Question: I use the chosen library and my dropdown appear like this, how can I solve this.
Thanks.
Like you can see on the picture the list of values appear under another element instead of being at the first plan, so the list of values is invisible.
What should I change in the CSS to workaround that.
Here is the CSS :
'''
/*!
Chosen, a Select Box Enhancer for jQuery and Prototype
by Patrick Filler for Harvest, http://getharvest.com
Version 1.2.0
Full source at https://github.com/harvesthq/chosen
Copyright (c) 2011-2014 Harvest http://getharvest.com
MIT License, https://github.com/harvesthq/chosen/blob/master/LICENSE.md
This file is generated by 'grunt build', do not edit it by hand.
*/
/* @group Base */
.chosen-container {
position: relative;
display: inline-block;
vertical-align: middle;
font-size: 13px;
zoom: 1;
*display: inline;
-webkit-user-select: none;
-moz-user-select: none;
user-select: none;
}
.chosen-container * {
-webkit-box-sizing: border-box;
-moz-box-sizing: border-box;
box-sizing: border-box;
}
.chosen-container .chosen-drop {
position: absolute;
top: 100%;
left: -9999px;
z-index: 1010;
width: 100%;
border: 1px solid #aaa;
border-top: 0;
background: #fff;
box-shadow: 0 4px 5px rgba(0, 0, 0, 0.15);
}
.chosen-container.chosen-with-drop .chosen-drop {
left: 0;
}
.chosen-container a {
cursor: pointer;
}
/* @end */
/* @group Single Chosen */
.chosen-container-single .chosen-single {
position: relative;
display: block;
overflow: hidden;
padding: 0 0 0 8px;
height: 25px;
border: 1px solid #aaa;
border-radius: 5px;
background-color: #fff;
background: -webkit-gradient(linear, 50% 0%, 50% 100%, color-stop(20%, #ffffff), color-stop(50%, #f6f6f6), color-stop(52%, #eeeeee), color-stop(100%, #f4f4f4));
background: -webkit-linear-gradient(top, #ffffff 20%, #f6f6f6 50%, #eeeeee 52%, #f4f4f4 100%);
background: -moz-linear-gradient(top, #ffffff 20%, #f6f6f6 50%, #eeeeee 52%, #f4f4f4 100%);
background: -o-linear-gradient(top, #ffffff 20%, #f6f6f6 50%, #eeeeee 52%, #f4f4f4 100%);
background: linear-gradient(top, #ffffff 20%, #f6f6f6 50%, #eeeeee 52%, #f4f4f4 100%);
background-clip: padding-box;
box-shadow: 0 0 3px white inset, 0 1px 1px rgba(0, 0, 0, 0.1);
color: #444;
text-decoration: none;
white-space: nowrap;
line-height: 24px;
}
.chosen-container-single .chosen-default {
color: #999;
}
.chosen-container-single .chosen-single span {
display: block;
overflow: hidden;
margin-right: 26px;
text-overflow: ellipsis;
white-space: nowrap;
}
.chosen-container-single .chosen-single-with-deselect span {
margin-right: 38px;
}
.chosen-container-single .chosen-single abbr {
position: absolute;
top: 6px;
right: 26px;
display: block;
width: 12px;
height: 12px;
background: url('chosen-sprite.png') -42px 1px no-repeat;
font-size: 1px;
}
.chosen-container-single .chosen-single abbr:hover {
background-position: -42px -10px;
}
.chosen-container-single.chosen-disabled .chosen-single abbr:hover {
background-position: -42px -10px;
}
.chosen-container-single .chosen-single div {
position: absolute;
top: 0;
right: 0;
display: block;
width: 18px;
height: 100%;
}
.chosen-container-single .chosen-single div b {
display: block;
width: 100%;
height: 100%;
background: url('chosen-sprite.png') no-repeat 0px 2px;
}
.chosen-container-single .chosen-search {
position: relative;
z-index: 1010;
margin: 0;
padding: 3px 4px;
white-space: nowrap;
}
.chosen-container-single .chosen-search input[type="text"] {
margin: 1px 0;
padding: 4px 20px 4px 5px;
width: 100%;
height: auto;
outline: 0;
border: 1px solid #aaa;
background: white url('chosen-sprite.png') no-repeat 100% -20px;
background: url('chosen-sprite.png') no-repeat 100% -20px;
font-size: 1em;
font-family: sans-serif;
line-height: normal;
border-radius: 0;
}
.chosen-container-single .chosen-drop {
margin-top: -1px;
border-radius: 0 0 4px 4px;
background-clip: padding-box;
}
.chosen-container-single.chosen-container-single-nosearch .chosen-search {
position: absolute;
left: -9999px;
}
/* @end */
/* @group Results */
.chosen-container .chosen-results {
color: #444;
position: relative;
/*overflow-x: hidden;
overflow-y: auto;*/
margin: 0 4px 4px 0;
padding: 0 0 0 4px;
max-height: 240px;
-webkit-overflow-scrolling: touch;
}
.chosen-container .chosen-results li {
display: none;
margin: 0;
padding: 5px 6px;
list-style: none;
line-height: 15px;
word-wrap: break-word;
-webkit-touch-callout: none;
}
.chosen-container .chosen-results li.active-result {
display: list-item;
cursor: pointer;
}
.chosen-container .chosen-results li.disabled-result {
display: list-item;
color: #ccc;
cursor: default;
}
.chosen-container .chosen-results li.highlighted {
background-color: #3875d7;
background-image: -webkit-gradient(linear, 50% 0%, 50% 100%, color-stop(20%, #3875d7), color-stop(90%, #2a62bc));
background-image: -webkit-linear-gradient(#3875d7 20%, #2a62bc 90%);
background-image: -moz-linear-gradient(#3875d7 20%, #2a62bc 90%);
background-image: -o-linear-gradient(#3875d7 20%, #2a62bc 90%);
background-image: linear-gradient(#3875d7 20%, #2a62bc 90%);
color: #fff;
}
.chosen-container .chosen-results li.no-results {
color: #777;
display: list-item;
background: #f4f4f4;
}
.chosen-container .chosen-results li.group-result {
display: list-item;
font-weight: bold;
cursor: default;
}
.chosen-container .chosen-results li.group-option {
padding-left: 15px;
}
.chosen-container .chosen-results li em {
font-style: normal;
text-decoration: underline;
}
/* @end */
/* @group Multi Chosen */
.chosen-container-multi .chosen-choices {
position: relative;
overflow: hidden;
margin: 0;
padding: 0 5px;
width: 100%;
height: auto !important;
height: 1%;
border: 1px solid #aaa;
background-color: #fff;
background-image: -webkit-gradient(linear, 50% 0%, 50% 100%, color-stop(1%, #eeeeee), color-stop(15%, #ffffff));
background-image: -webkit-linear-gradient(#eeeeee 1%, #ffffff 15%);
background-image: -moz-linear-gradient(#eeeeee 1%, #ffffff 15%);
background-image: -o-linear-gradient(#eeeeee 1%, #ffffff 15%);
background-image: linear-gradient(#eeeeee 1%, #ffffff 15%);
cursor: text;
}
.chosen-container-multi .chosen-choices li {
float: left;
list-style: none;
}
.chosen-container-multi .chosen-choices li.search-field {
margin: 0;
padding: 0;
white-space: nowrap;
}
.chosen-container-multi .chosen-choices li.search-field input[type="text"] {
margin: 1px 0;
padding: 0;
height: 25px;
outline: 0;
border: 0 !important;
background: transparent !important;
box-shadow: none;
color: #999;
font-size: 100%;
font-family: sans-serif;
line-height: normal;
border-radius: 0;
}
.chosen-container-multi .chosen-choices li.search-choice {
position: relative;
margin: 3px 5px 3px 0;
padding: 3px 20px 3px 5px;
border: 1px solid #aaa;
max-width: 100%;
border-radius: 3px;
background-color: #eeeeee;
background-image: -webkit-gradient(linear, 50% 0%, 50% 100%, color-stop(20%, #f4f4f4), color-stop(50%, #f0f0f0), color-stop(52%, #e8e8e8), color-stop(100%, #eeeeee));
background-image: -webkit-linear-gradient(#f4f4f4 20%, #f0f0f0 50%, #e8e8e8 52%, #eeeeee 100%);
background-image: -moz-linear-gradient(#f4f4f4 20%, #f0f0f0 50%, #e8e8e8 52%, #eeeeee 100%);
background-image: -o-linear-gradient(#f4f4f4 20%, #f0f0f0 50%, #e8e8e8 52%, #eeeeee 100%);
background-image: linear-gradient(#f4f4f4 20%, #f0f0f0 50%, #e8e8e8 52%, #eeeeee 100%);
background-size: 100% 19px;
background-repeat: repeat-x;
background-clip: padding-box;
box-shadow: 0 0 2px white inset, 0 1px 0 rgba(0, 0, 0, 0.05);
color: #333;
line-height: 13px;
cursor: default;
}
.chosen-container-multi .chosen-choices li.search-choice span {
word-wrap: break-word;
}
.chosen-container-multi .chosen-choices li.search-choice .search-choice-close {
position: absolute;
top: 4px;
right: 3px;
display: block;
width: 12px;
height: 12px;
background: url('chosen-sprite.png') -42px 1px no-repeat;
font-size: 1px;
}
.chosen-container-multi .chosen-choices li.search-choice .search-choice-close:hover {
background-position: -42px -10px;
}
.chosen-container-multi .chosen-choices li.search-choice-disabled {
padding-right: 5px;
border: 1px solid #ccc;
background-color: #e4e4e4;
background-image: -webkit-gradient(linear, 50% 0%, 50% 100%, color-stop(20%, #f4f4f4), color-stop(50%, #f0f0f0), color-stop(52%, #e8e8e8), color-stop(100%, #eeeeee));
background-image: -webkit-linear-gradient(top, #f4f4f4 20%, #f0f0f0 50%, #e8e8e8 52%, #eeeeee 100%);
background-image: -moz-linear-gradient(top, #f4f4f4 20%, #f0f0f0 50%, #e8e8e8 52%, #eeeeee 100%);
background-image: -o-linear-gradient(top, #f4f4f4 20%, #f0f0f0 50%, #e8e8e8 52%, #eeeeee 100%);
background-image: linear-gradient(top, #f4f4f4 20%, #f0f0f0 50%, #e8e8e8 52%, #eeeeee 100%);
color: #666;
}
.chosen-container-multi .chosen-choices li.search-choice-focus {
background: #d4d4d4;
}
.chosen-container-multi .chosen-choices li.search-choice-focus .search-choice-close {
background-position: -42px -10px;
}
.chosen-container-multi .chosen-results {
margin: 0;
padding: 0;
}
.chosen-container-multi .chosen-drop .result-selected {
display: list-item;
color: #ccc;
cursor: default;
}
/* @end */
/* @group Active */
.chosen-container-active .chosen-single {
border: 1px solid #5897fb;
box-shadow: 0 0 5px rgba(0, 0, 0, 0.3);
}
.chosen-container-active.chosen-with-drop .chosen-single {
border: 1px solid #aaa;
-moz-border-radius-bottomright: 0;
border-bottom-right-radius: 0;
-moz-border-radius-bottomleft: 0;
border-bottom-left-radius: 0;
background-image: -webkit-gradient(linear, 50% 0%, 50% 100%, color-stop(20%, #eeeeee), color-stop(80%, #ffffff));
background-image: -webkit-linear-gradient(#eeeeee 20%, #ffffff 80%);
background-image: -moz-linear-gradient(#eeeeee 20%, #ffffff 80%);
background-image: -o-linear-gradient(#eeeeee 20%, #ffffff 80%);
background-image: linear-gradient(#eeeeee 20%, #ffffff 80%);
box-shadow: 0 1px 0 #fff inset;
}
.chosen-container-active.chosen-with-drop .chosen-single div {
border-left: none;
background: transparent;
}
.chosen-container-active.chosen-with-drop .chosen-single div b {
background-position: -18px 2px;
}
.chosen-container-active .chosen-choices {
border: 1px solid #5897fb;
box-shadow: 0 0 5px rgba(0, 0, 0, 0.3);
}
.chosen-container-active .chosen-choices li.search-field input[type="text"] {
color: #222 !important;
}
/* @end */
/* @group Disabled Support */
.chosen-disabled {
opacity: 0.5 !important;
cursor: default;
}
.chosen-disabled .chosen-single {
cursor: default;
}
.chosen-disabled .chosen-choices .search-choice .search-choice-close {
cursor: default;
}
/* @end */
/* @group Right to Left */
.chosen-rtl {
text-align: right;
}
.chosen-rtl .chosen-single {
overflow: visible;
padding: 0 8px 0 0;
}
.chosen-rtl .chosen-single span {
margin-right: 0;
margin-left: 26px;
direction: rtl;
}
.chosen-rtl .chosen-single-with-deselect span {
margin-left: 38px;
}
.chosen-rtl .chosen-single div {
right: auto;
left: 3px;
}
.chosen-rtl .chosen-single abbr {
right: auto;
left: 26px;
}
.chosen-rtl .chosen-choices li {
float: right;
}
.chosen-rtl .chosen-choices li.search-field input[type="text"] {
direction: rtl;
}
.chosen-rtl .chosen-choices li.search-choice {
margin: 3px 5px 3px 0;
padding: 3px 5px 3px 19px;
}
.chosen-rtl .chosen-choices li.search-choice .search-choice-close {
right: auto;
left: 4px;
}
.chosen-rtl.chosen-container-single-nosearch .chosen-search,
.chosen-rtl .chosen-drop {
left: 9999px;
}
.chosen-rtl.chosen-container-single .chosen-results {
margin: 0 0 4px 4px;
padding: 0 4px 0 0;
}
.chosen-rtl .chosen-results li.group-option {
padding-right: 15px;
padding-left: 0;
}
.chosen-rtl.chosen-container-active.chosen-with-drop .chosen-single div {
border-right: none;
}
.chosen-rtl .chosen-search input[type="text"] {
padding: 4px 5px 4px 20px;
background: white url('chosen-sprite.png') no-repeat -30px -20px;
background: url('chosen-sprite.png') no-repeat -30px -20px;
direction: rtl;
}
.chosen-rtl.chosen-container-single .chosen-single div b {
background-position: 6px 2px;
}
.chosen-rtl.chosen-container-single.chosen-with-drop .chosen-single div b {
background-position: -12px 2px;
}
/* @end */
/* @group Retina compatibility */
@media only screen and (-webkit-min-device-pixel-ratio: 2), only screen and (min-resolution: 144dpi) {
.chosen-rtl .chosen-search input[type="text"],
.chosen-container-single .chosen-single abbr,
.chosen-container-single .chosen-single div b,
.chosen-container-single .chosen-search input[type="text"],
.chosen-container-multi .chosen-choices .search-choice .search-choice-close,
.chosen-container .chosen-results-scroll-down span,
.chosen-container .chosen-results-scroll-up span {
background-image: url('chosen-sprite@2x.png') !important;
background-size: 52px 37px !important;
background-repeat: no-repeat !important;
}
}
/* @end */
'''
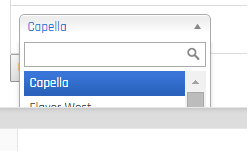
Answer: Elements showing on top or below each other can be managed in css with z-index property. You may apply -1 for the element that comes on the top.
Read more: <URL>